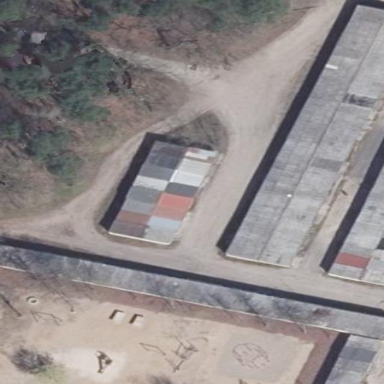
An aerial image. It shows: Group of garages.